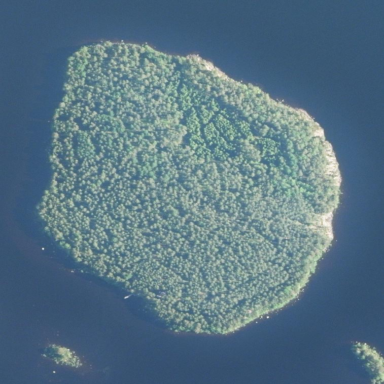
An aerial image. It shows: Islet.